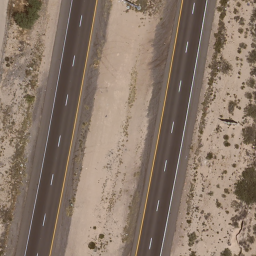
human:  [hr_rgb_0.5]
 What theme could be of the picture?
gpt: freeway